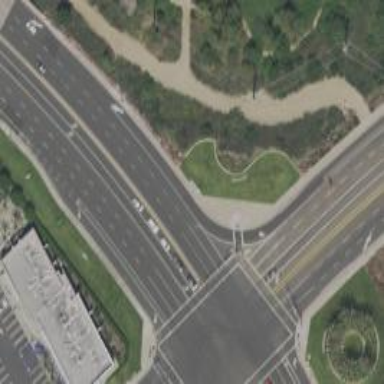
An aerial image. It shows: Crossing on cycleway.